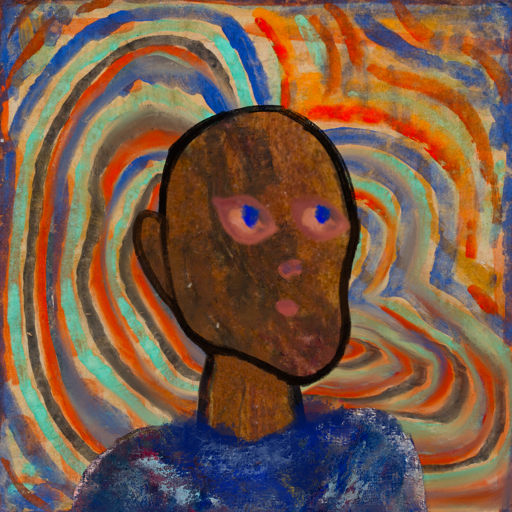
Background: Sisters, Head And Neck Side: Mosgoul, Face Side: Mother_And_Son_Mother, Bust: Irani, Hair Side: Blank, Head Accessory: Blank, Second Necklace: Blank, Necklace: Blank, Baby: Blank